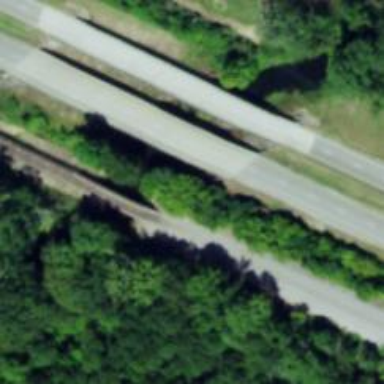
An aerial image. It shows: Primary highway bridge with dual carriageways.